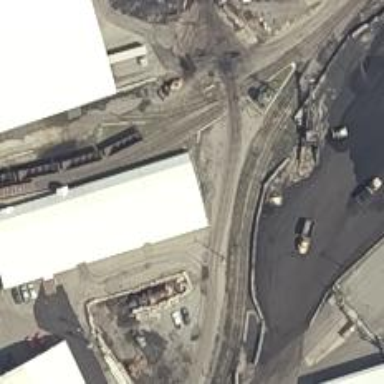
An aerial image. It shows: Railway spur service.